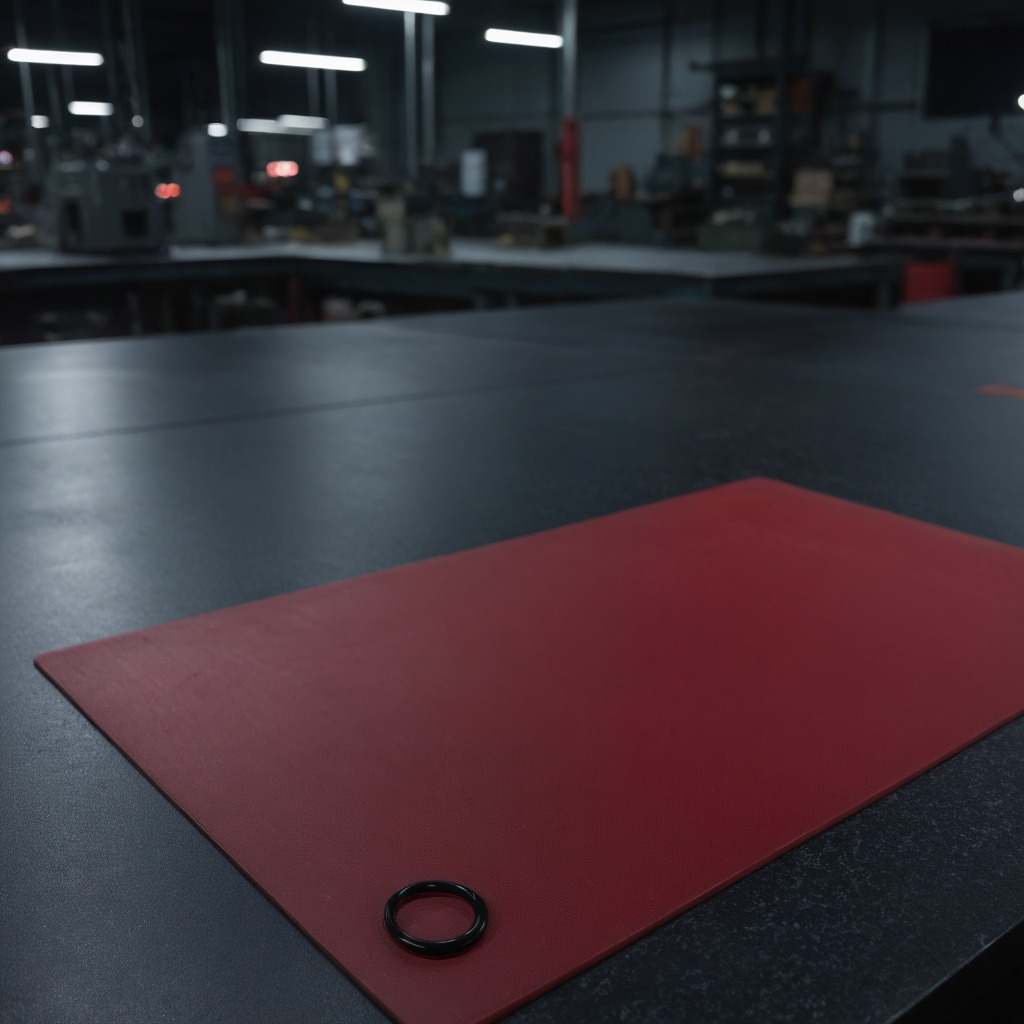
A rubber O-ring lies on a clean granite tabletop covered with a red rubber mat inside a workshop at night dim ambient light soft shadows worn but beneath the mat